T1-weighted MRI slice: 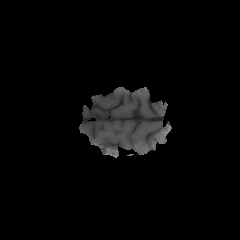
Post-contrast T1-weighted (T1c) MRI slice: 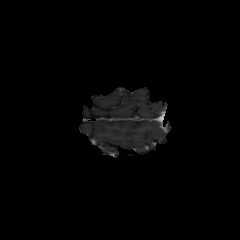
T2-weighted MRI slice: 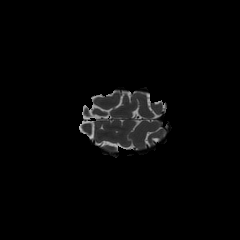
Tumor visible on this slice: no